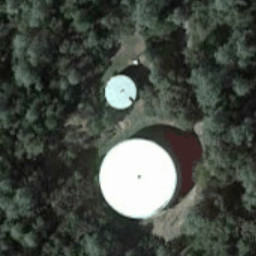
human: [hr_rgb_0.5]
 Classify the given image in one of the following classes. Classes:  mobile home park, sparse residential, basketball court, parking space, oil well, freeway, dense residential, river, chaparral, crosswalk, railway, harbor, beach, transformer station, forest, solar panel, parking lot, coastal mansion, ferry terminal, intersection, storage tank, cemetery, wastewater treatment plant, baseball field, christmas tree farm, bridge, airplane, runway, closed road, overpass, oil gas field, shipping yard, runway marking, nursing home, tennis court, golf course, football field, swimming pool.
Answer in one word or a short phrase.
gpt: storage tank